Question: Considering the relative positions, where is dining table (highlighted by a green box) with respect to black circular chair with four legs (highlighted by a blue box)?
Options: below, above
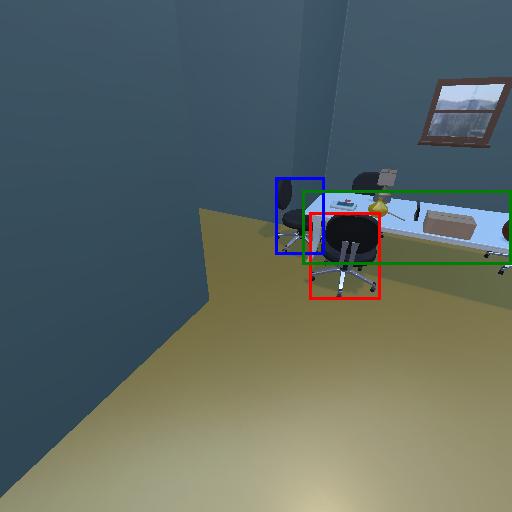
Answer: below